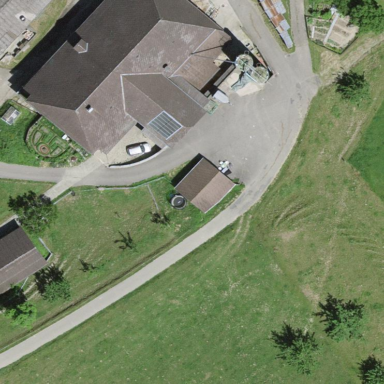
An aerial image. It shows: Farm building.